Field crop: maize
Growth stage: 2
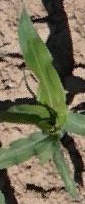
Species: maize